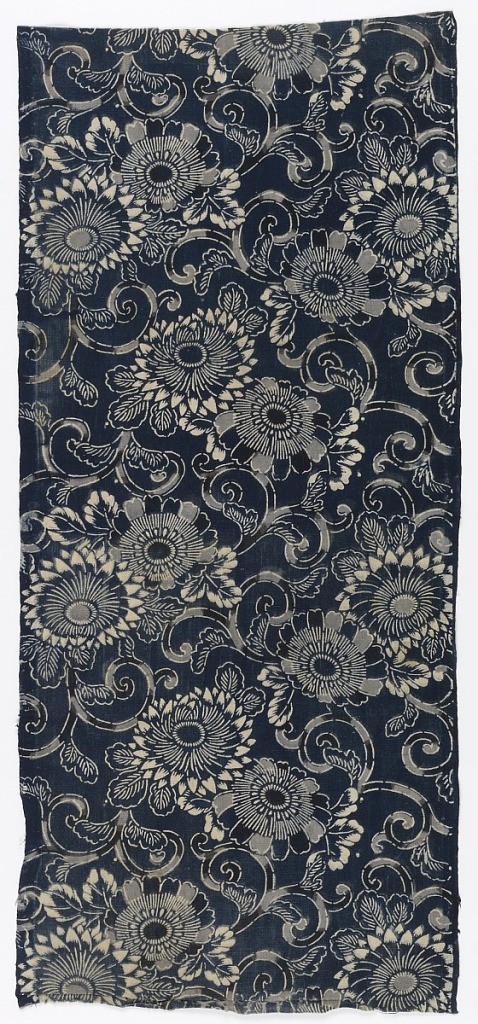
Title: Textile
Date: late 19th century
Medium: cotton Technique: stencil resist (katazome) with some reserve
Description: Big double flower-heads, leaves, and scrolling arabesques in white, gray, and black on dark blue ground. two plain selvedges continuous with ground.